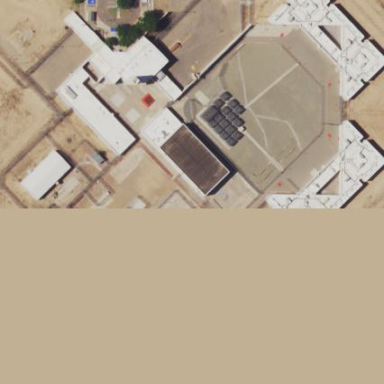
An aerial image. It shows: Prison.